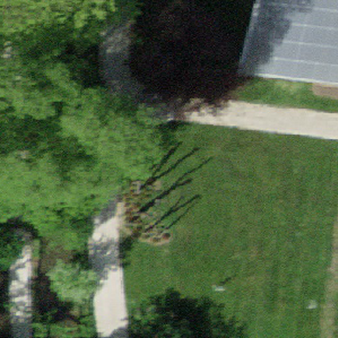
Label: other